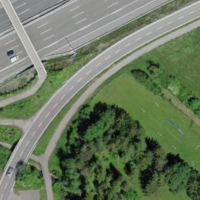
EUNIS habitat code: 57
Species observed at this site:
Centaurea scabiosa
Cirsium arvense